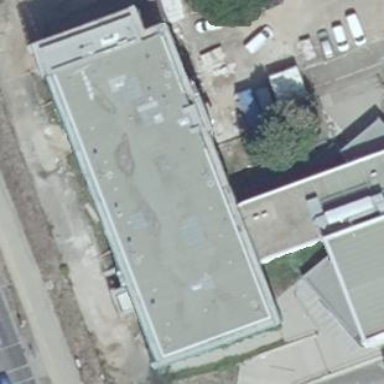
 painted white. The roof is made of teal tar paper."